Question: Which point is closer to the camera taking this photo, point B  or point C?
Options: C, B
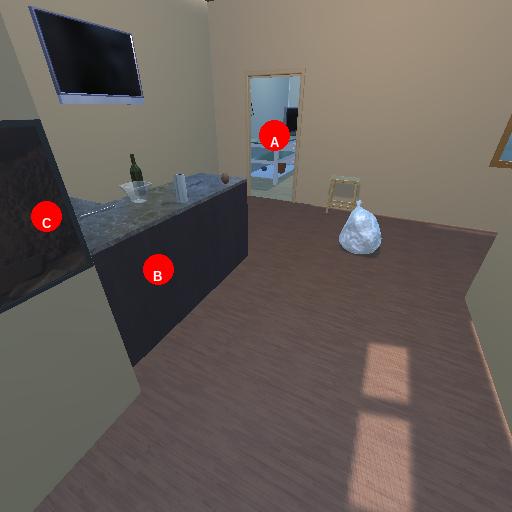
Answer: C